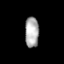
Tissue: prostate
Cell type: T cells
Senescence score: 0.8356
Nuclear area (px): 415
Mean DAPI intensity: 172.487